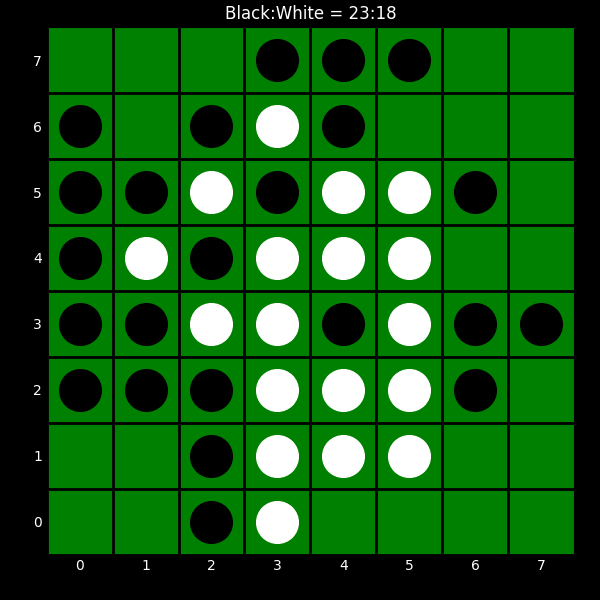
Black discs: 23
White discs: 18